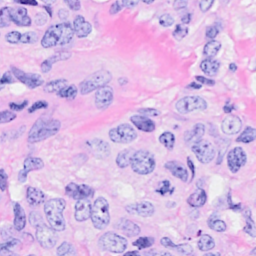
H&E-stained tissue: Breast